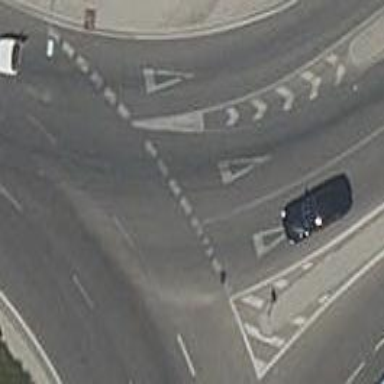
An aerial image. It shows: Road with "give way" sign.